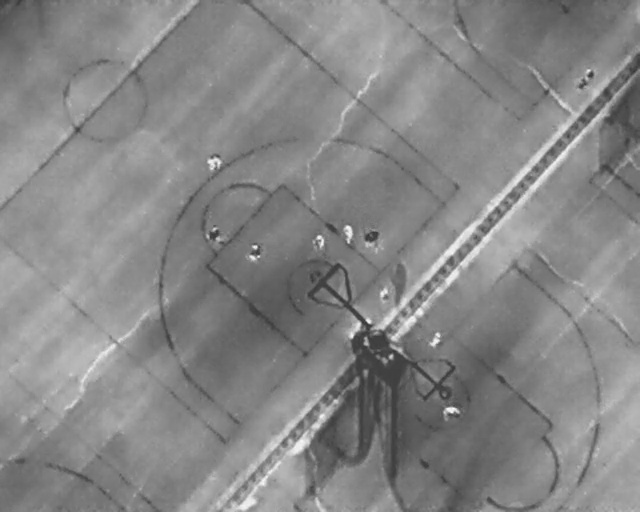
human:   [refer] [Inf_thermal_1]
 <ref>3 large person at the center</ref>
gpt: <box>[[31, 30, 35, 33, 2], [37, 47, 41, 50, 2], [56, 45, 60, 47, 2]]</box>

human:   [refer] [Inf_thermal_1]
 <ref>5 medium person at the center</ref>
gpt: <box>[[31, 44, 35, 46, 2], [48, 46, 51, 49, 2], [52, 44, 56, 46, 2], [58, 56, 61, 58, 2], [66, 65, 69, 67, 17]]</box>

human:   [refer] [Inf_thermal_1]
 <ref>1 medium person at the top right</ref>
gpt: <box>[[88, 14, 93, 16, 40]]</box>